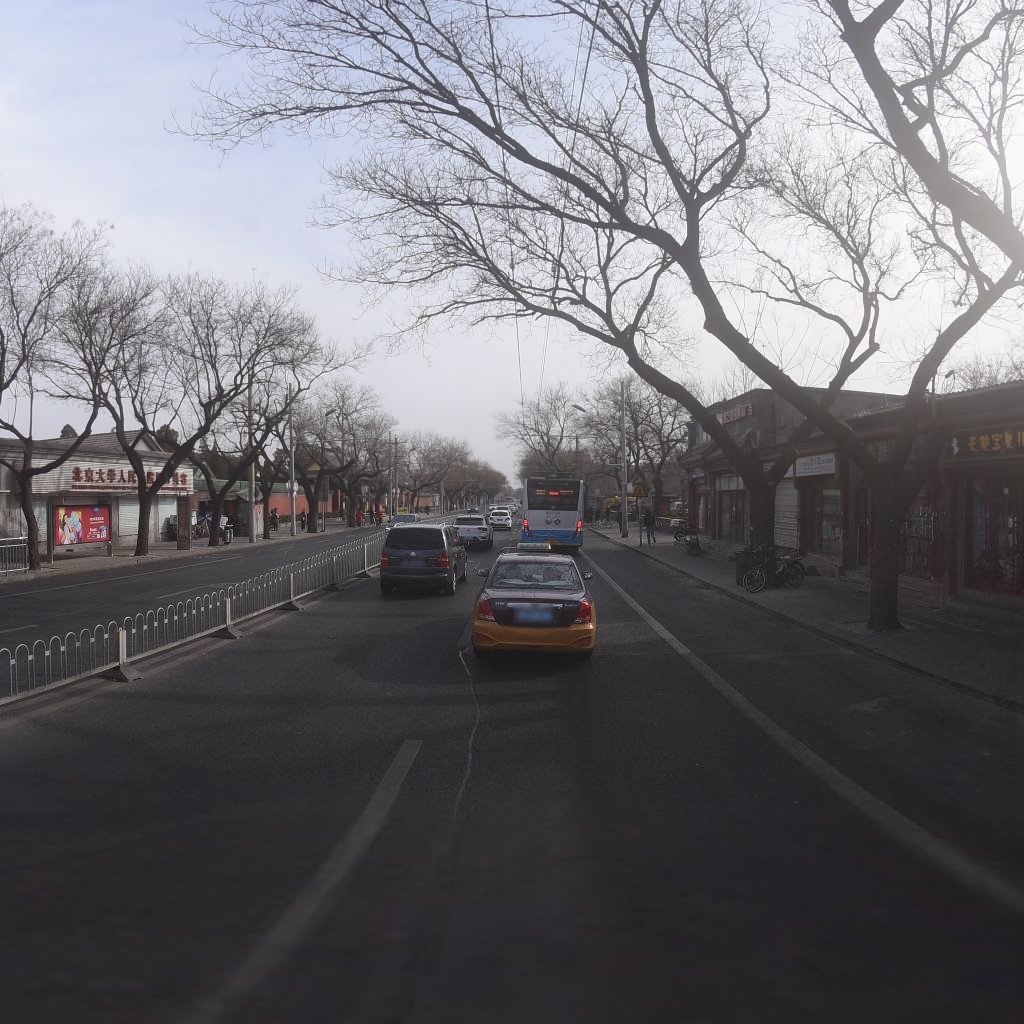
Region: Xicheng
Road damage annotations: longitudinal patch